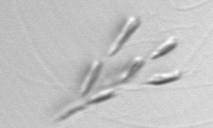
Label: Dinobryon